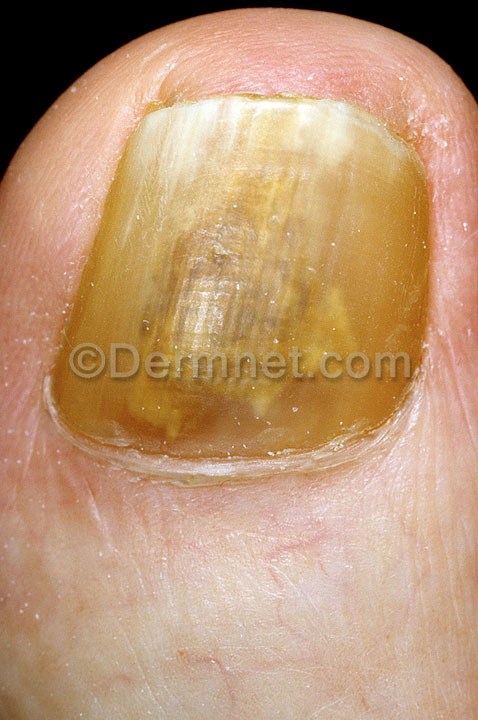
Disease: Nail Fungus and other Nail Disease